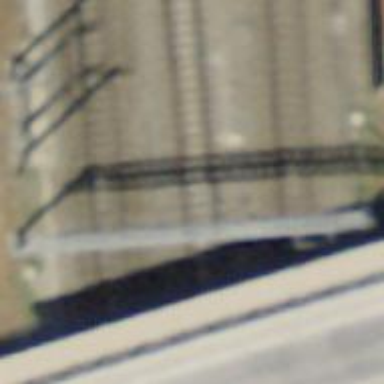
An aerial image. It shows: Railway switch.